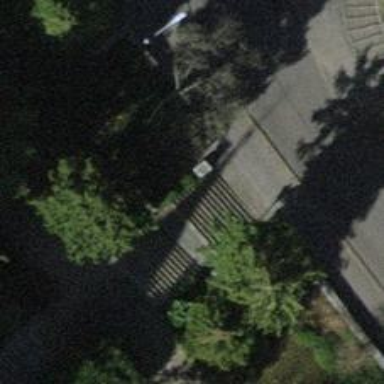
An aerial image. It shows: Set of steps made of paving stones.